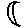
Label: moon